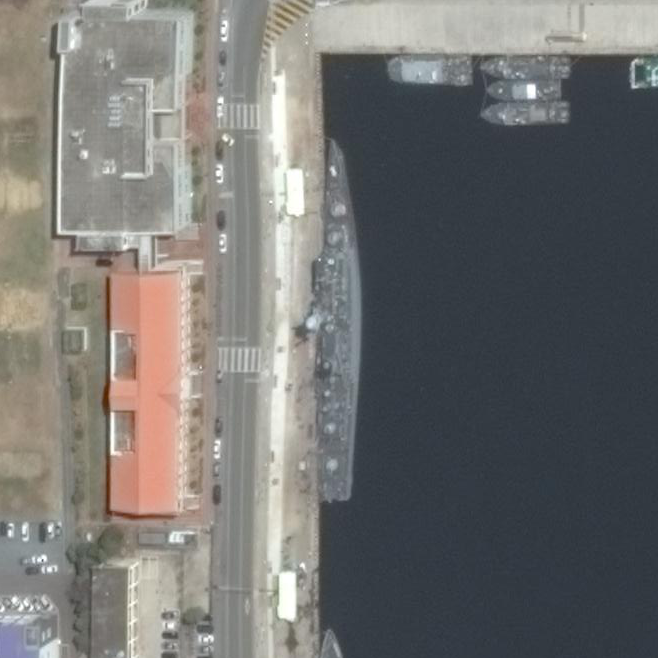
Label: cruiser